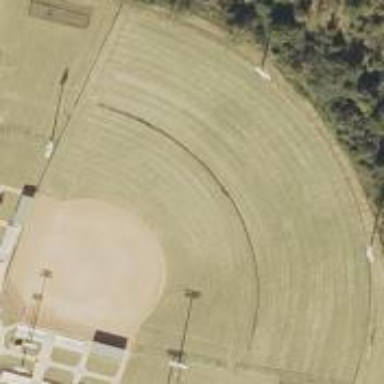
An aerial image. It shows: Baseball pitch for leisure land.